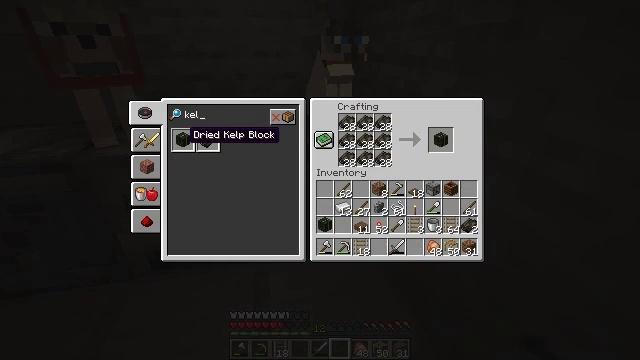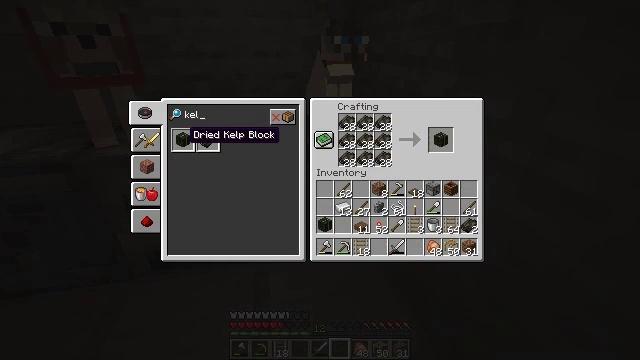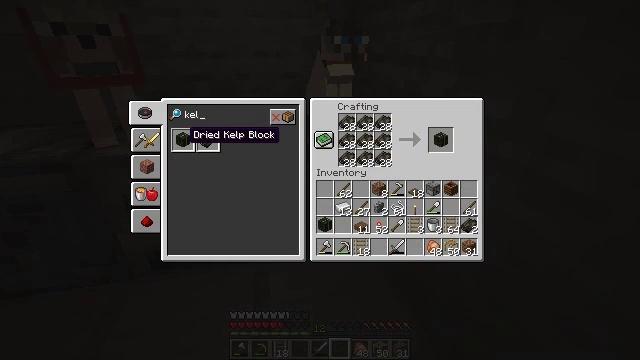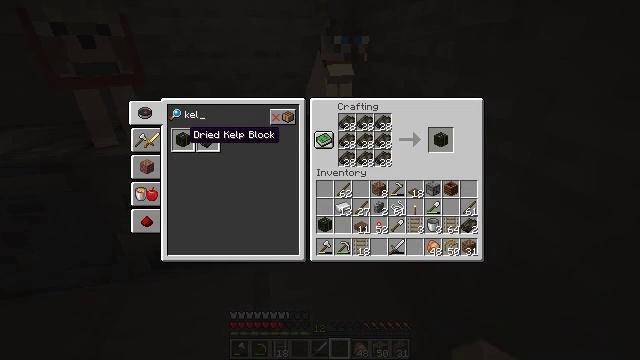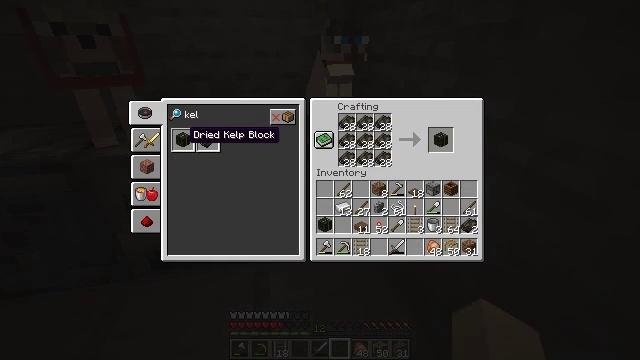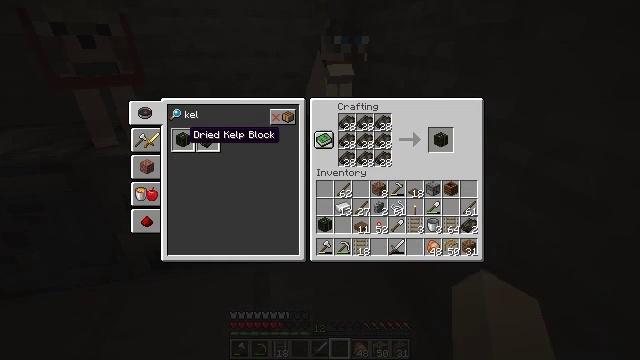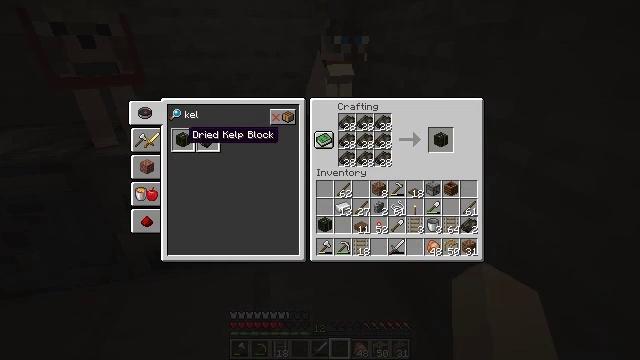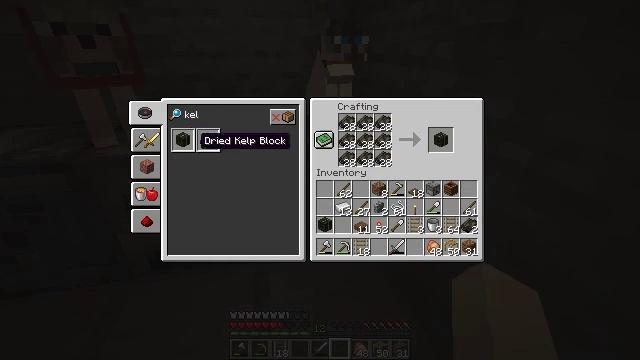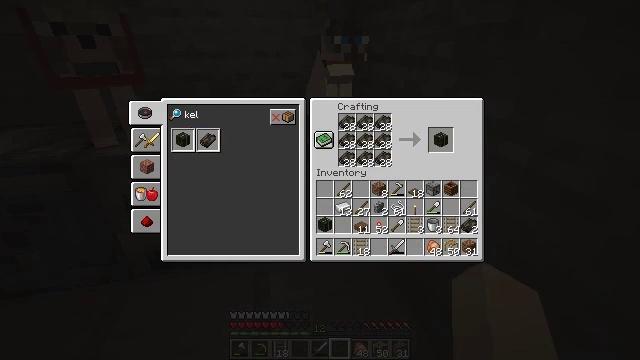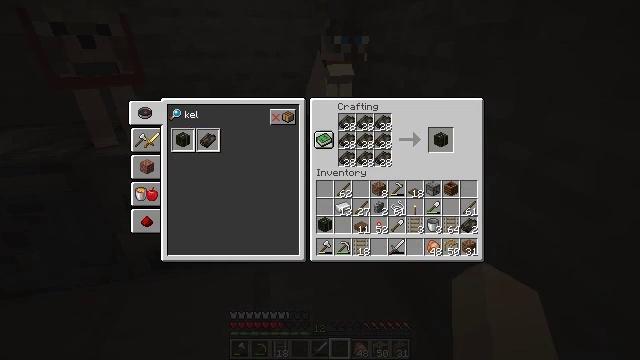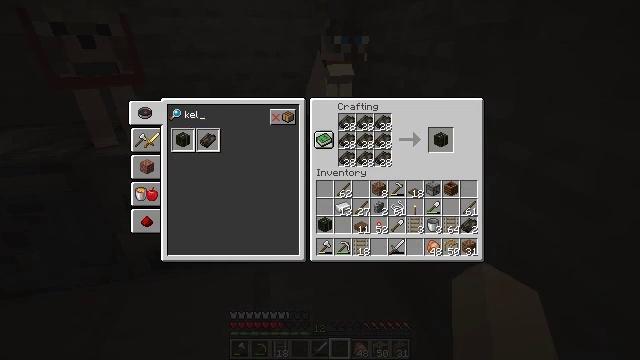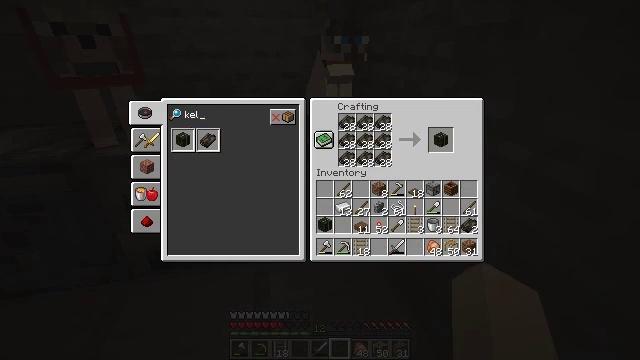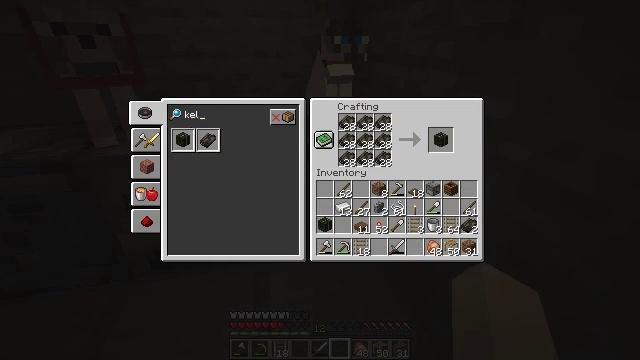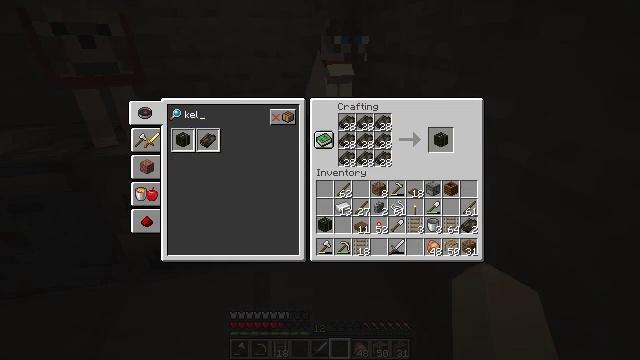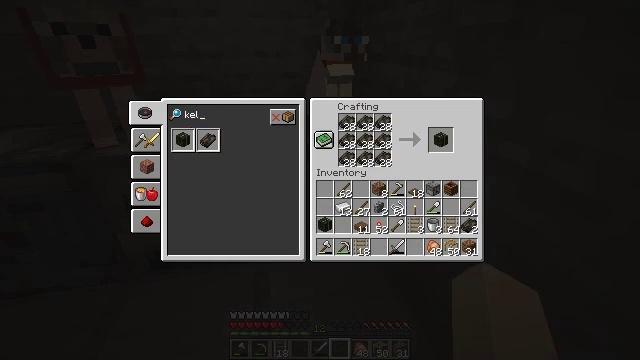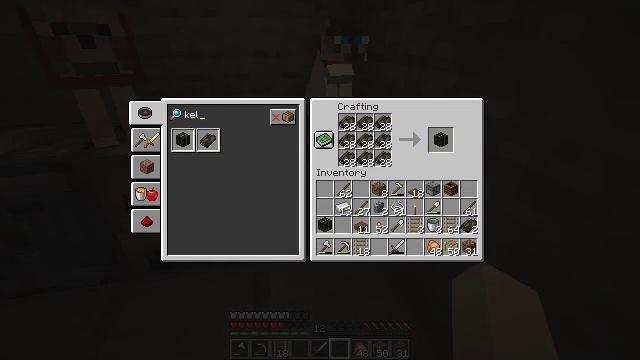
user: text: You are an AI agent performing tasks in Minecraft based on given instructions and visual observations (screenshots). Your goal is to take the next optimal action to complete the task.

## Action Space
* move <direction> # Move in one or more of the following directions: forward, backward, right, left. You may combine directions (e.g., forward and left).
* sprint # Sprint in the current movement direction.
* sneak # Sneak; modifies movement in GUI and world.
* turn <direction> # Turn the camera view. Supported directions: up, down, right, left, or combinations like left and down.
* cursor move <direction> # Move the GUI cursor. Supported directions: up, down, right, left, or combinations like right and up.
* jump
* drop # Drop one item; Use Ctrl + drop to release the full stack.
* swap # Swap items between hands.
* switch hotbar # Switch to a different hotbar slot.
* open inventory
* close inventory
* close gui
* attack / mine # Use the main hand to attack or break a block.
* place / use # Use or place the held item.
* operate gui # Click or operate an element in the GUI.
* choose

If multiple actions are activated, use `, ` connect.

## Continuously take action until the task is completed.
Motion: motion action
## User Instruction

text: Form a dried kelp block with dried kelp at the crafting table.
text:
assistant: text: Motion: sneak, attack / mine
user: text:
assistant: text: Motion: sneak, attack / mine
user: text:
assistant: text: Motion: sneak, attack / mine
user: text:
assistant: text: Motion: sneak, attack / mine
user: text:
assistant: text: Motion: sneak, attack / mine
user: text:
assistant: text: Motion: sneak
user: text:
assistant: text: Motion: sneak, turn right
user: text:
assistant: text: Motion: sneak, turn right and down
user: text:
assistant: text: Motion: sneak, turn right
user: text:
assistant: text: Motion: sneak, turn right
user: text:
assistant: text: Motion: sneak, turn right
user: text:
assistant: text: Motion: sneak
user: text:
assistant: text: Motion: sneak
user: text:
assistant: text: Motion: sneak
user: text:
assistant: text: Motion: sneak
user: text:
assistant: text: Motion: sneak, turn left
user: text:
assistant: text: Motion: sneak
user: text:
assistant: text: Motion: sneak
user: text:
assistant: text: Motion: sneak
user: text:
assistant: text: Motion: sneak
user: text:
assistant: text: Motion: sneak
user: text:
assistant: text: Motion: sneak
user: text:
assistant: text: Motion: sneak, attack / mine
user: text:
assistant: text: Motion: sneak, attack / mine
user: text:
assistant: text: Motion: sneak, attack / mine
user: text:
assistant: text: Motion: sneak
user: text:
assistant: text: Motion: sneak, attack / mine
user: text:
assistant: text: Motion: sneak, attack / mine